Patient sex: M
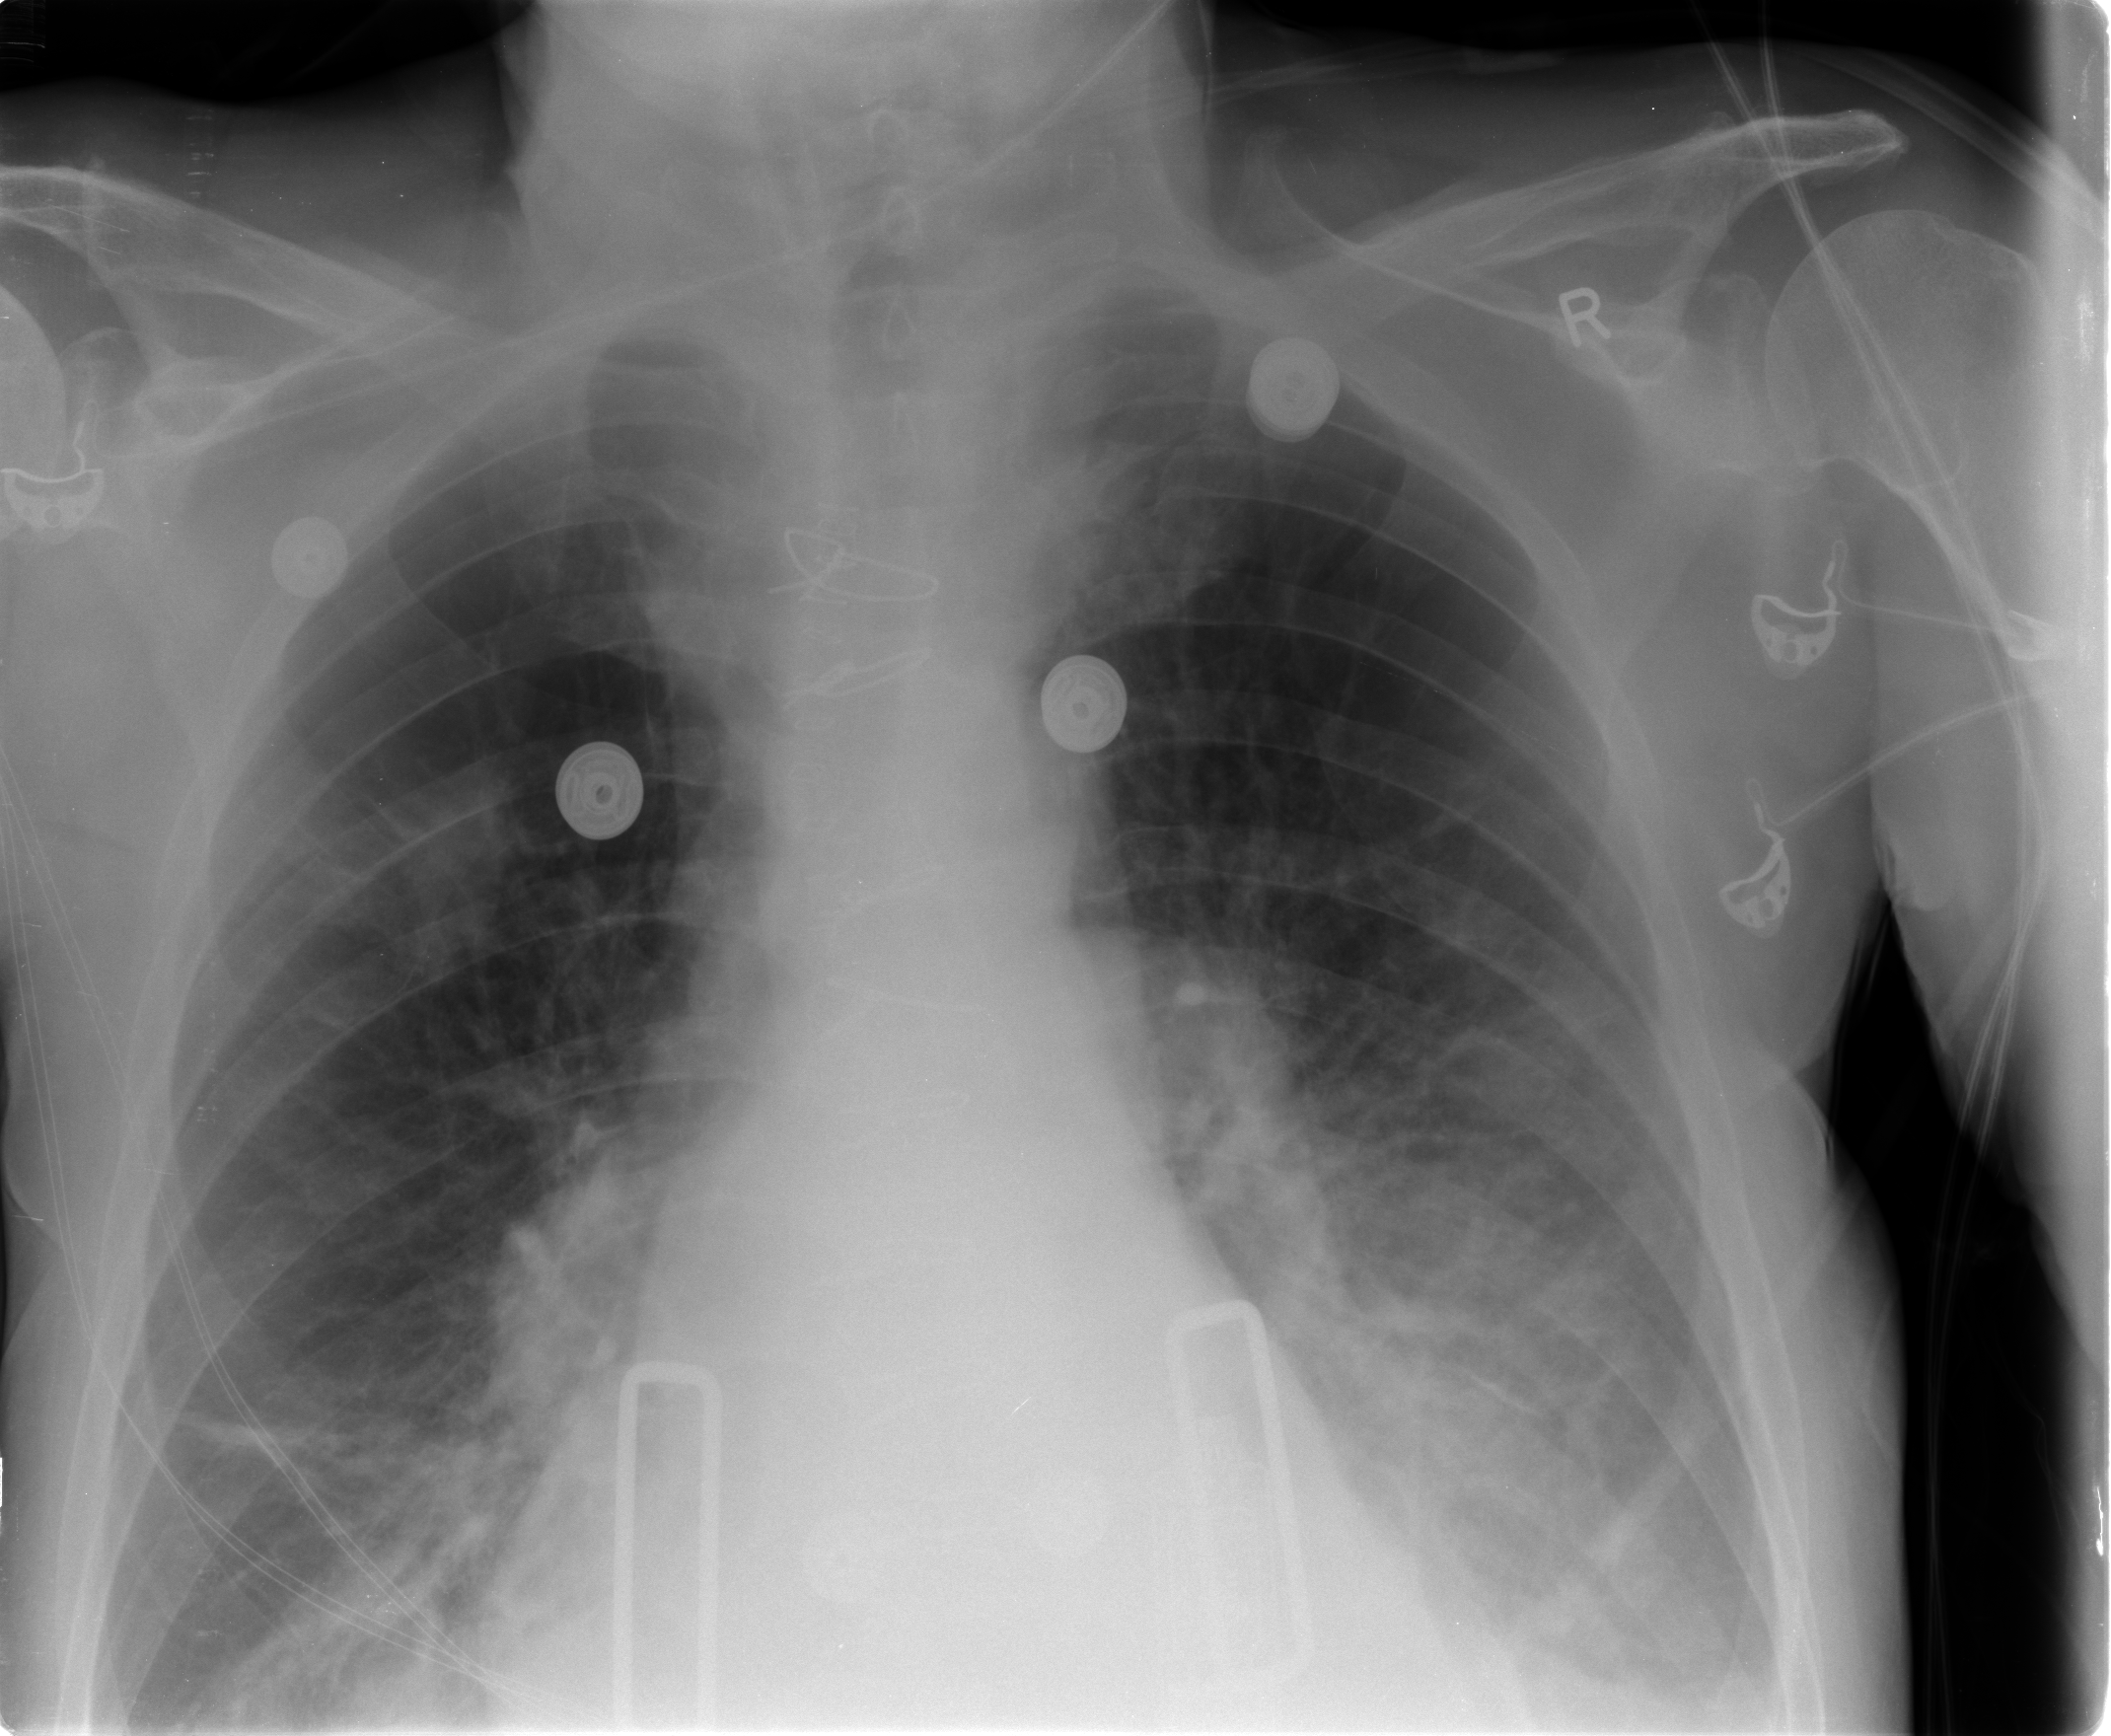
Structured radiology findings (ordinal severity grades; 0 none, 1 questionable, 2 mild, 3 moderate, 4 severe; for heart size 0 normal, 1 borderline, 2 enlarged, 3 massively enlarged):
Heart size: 0
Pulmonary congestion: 0
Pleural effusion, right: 0
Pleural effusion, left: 0
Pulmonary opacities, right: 3
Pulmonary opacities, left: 3
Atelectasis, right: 1
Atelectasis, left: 1